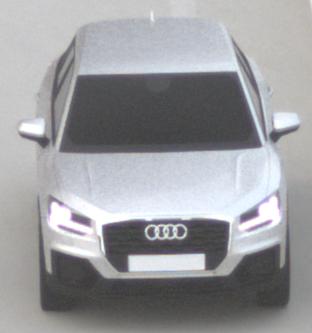
Make: Audi
Model: Q2
Model produced from: 2016
Model produced until: 2020
Doors: 5
Color: white
Road condition: dry road
Daytime: morning or afternoon
Contrast: low contrast